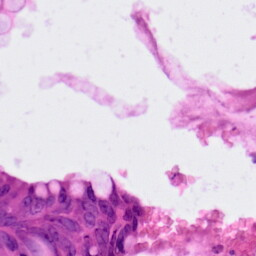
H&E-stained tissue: Colon